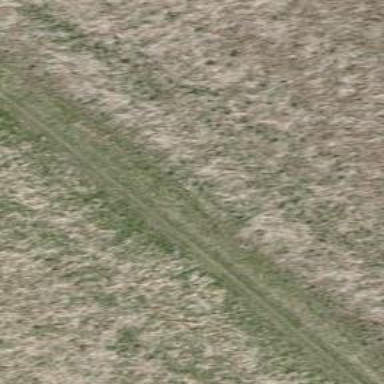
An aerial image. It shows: Path.